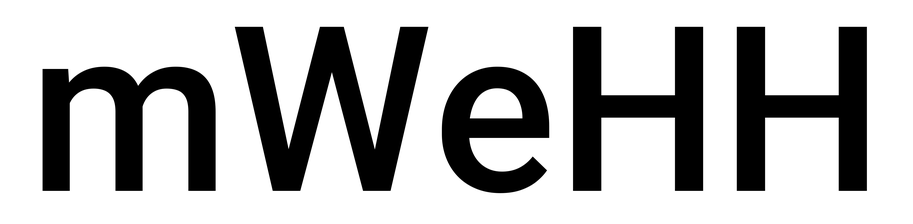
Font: Roboto_Medium